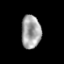
Tissue: prostate
Cell type: T cells
Senescence score: 0.3434
Nuclear area (px): 640
Mean DAPI intensity: 160.93